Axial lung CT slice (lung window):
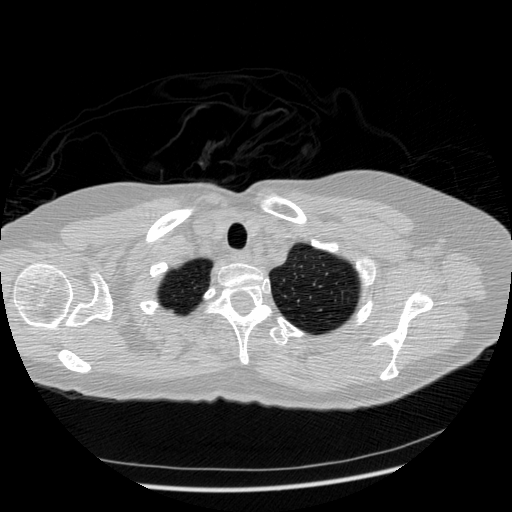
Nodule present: no